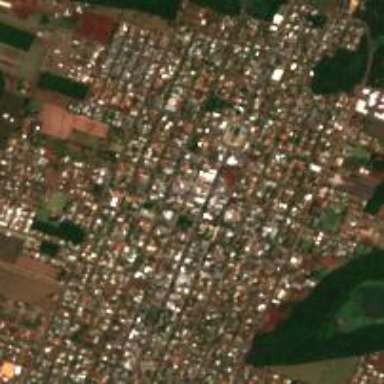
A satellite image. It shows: Town.